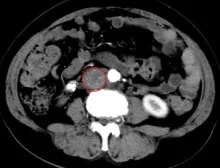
Abdominal CT scan. (B) Follow-up image of the inferior vena cava: Following the completion of chemotherapy after 27 months, no abnormalities were detected.
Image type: radiology (ct)